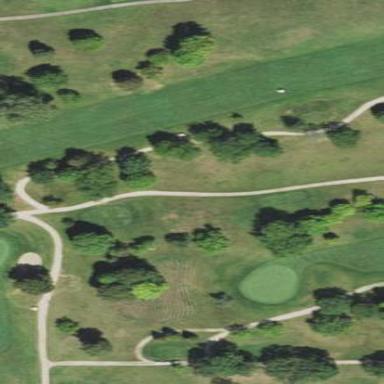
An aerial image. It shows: Grassy area designated as golf fairway.